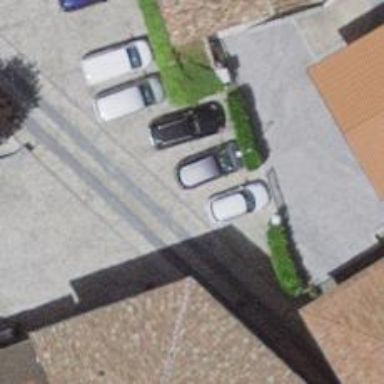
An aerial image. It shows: Parking area with cobblestone surface.